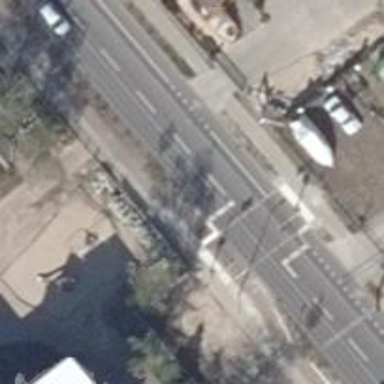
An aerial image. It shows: Tram crossing with traffic signals.